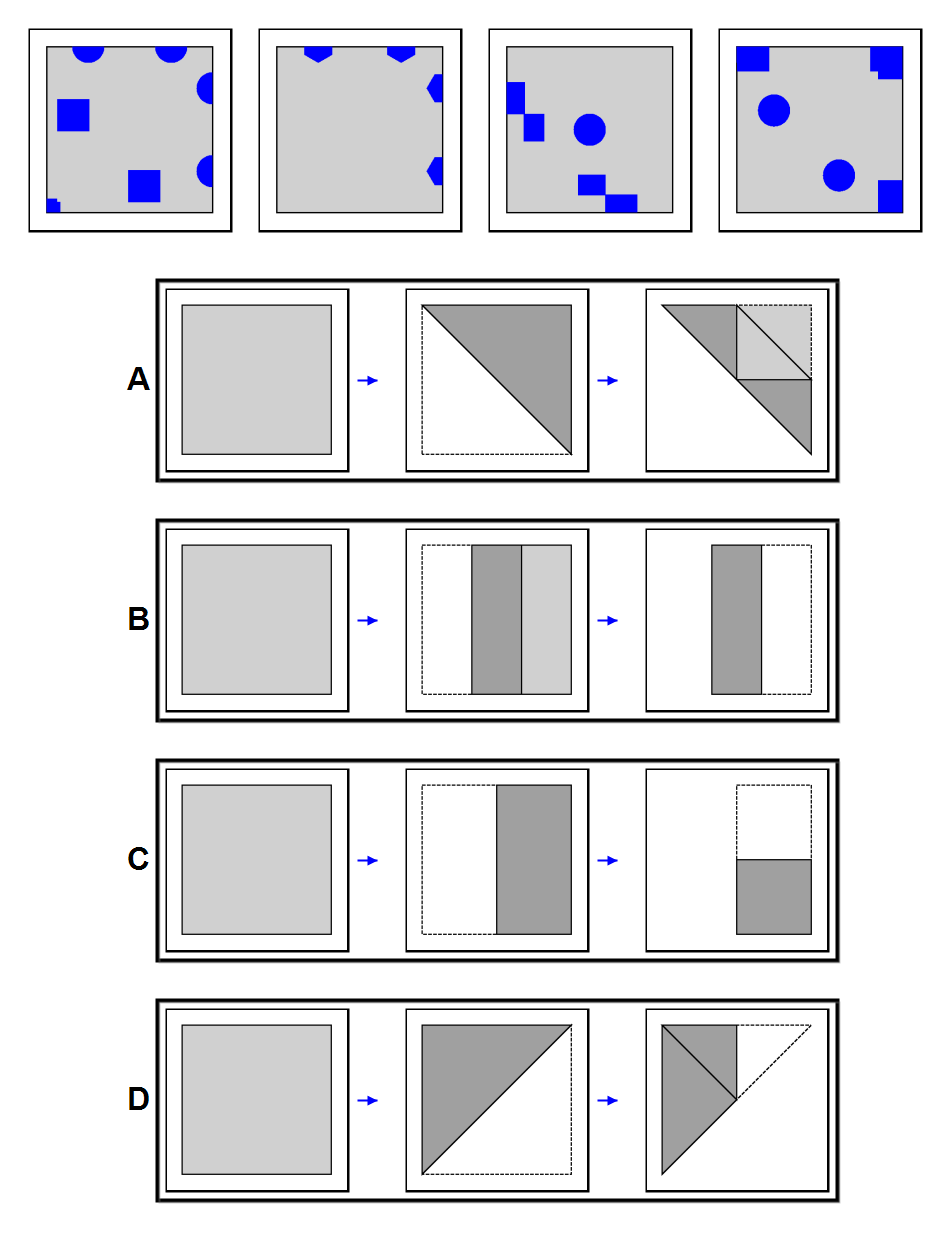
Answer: D